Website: crate-barrel
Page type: account-selection
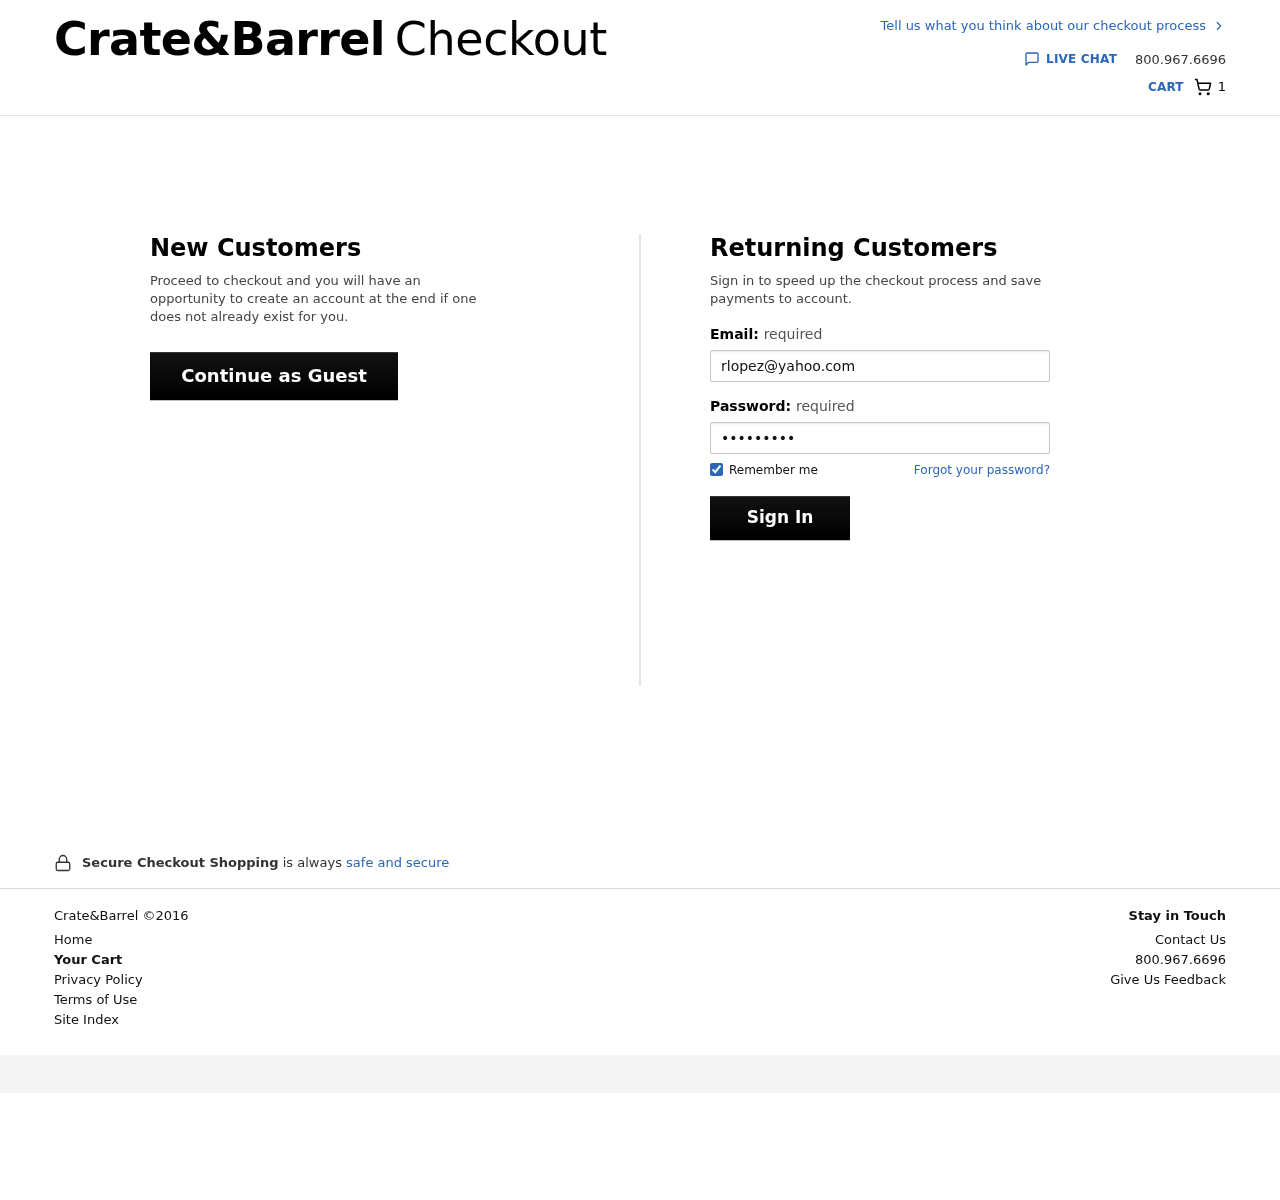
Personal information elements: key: PII_EMAIL
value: rlopez@yahoo.com
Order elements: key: ORDER_NUM_ITEMS
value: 1